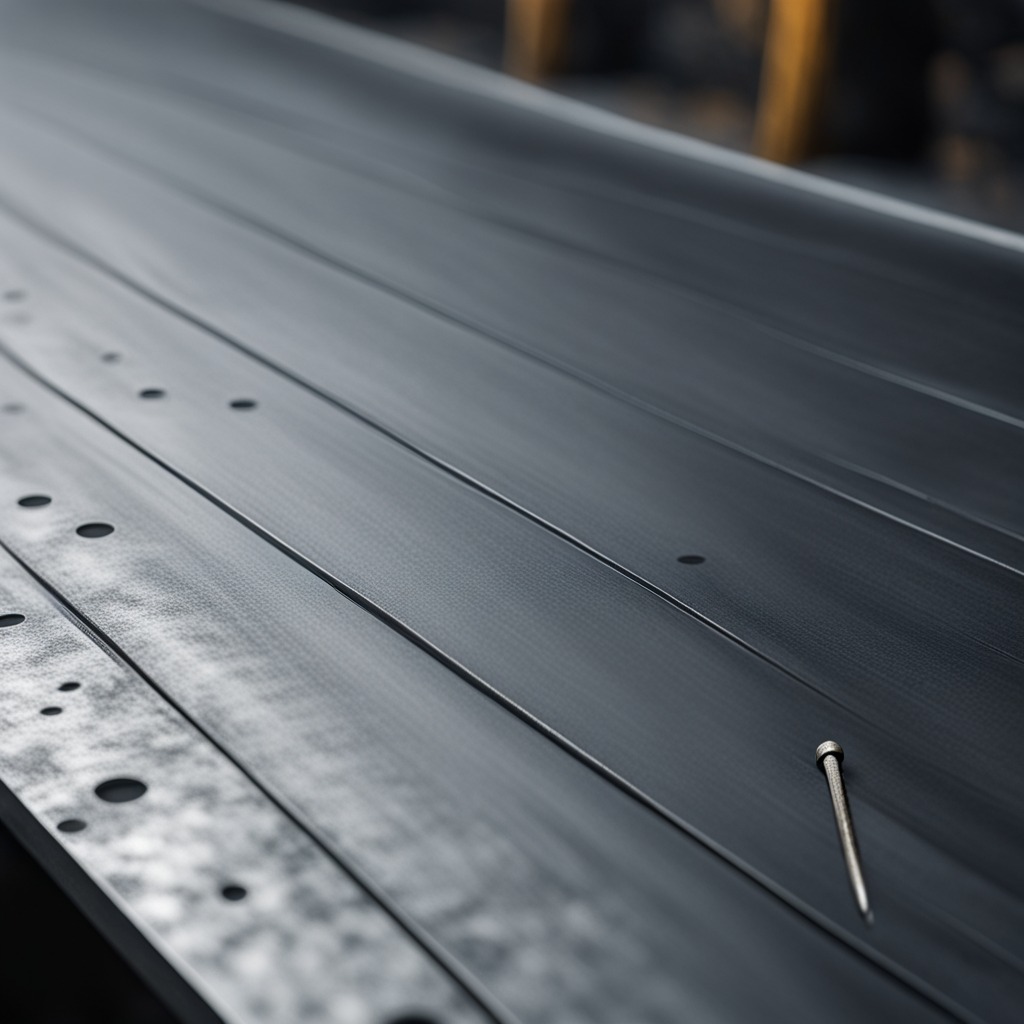
An iron nail is lying on the cold steel table in a mining workshop.